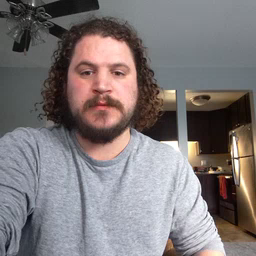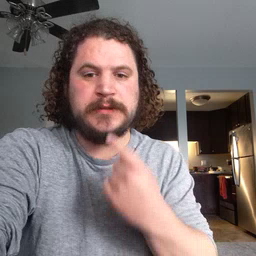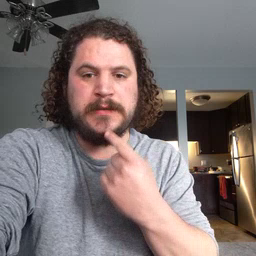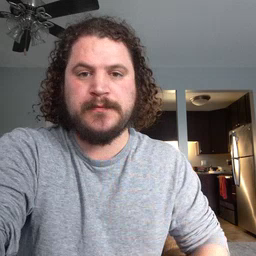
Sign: say